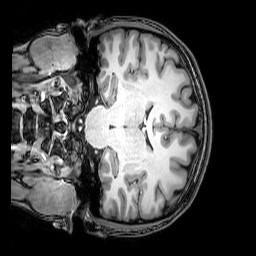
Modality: T1w
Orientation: coronal
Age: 22
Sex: female
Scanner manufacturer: philips
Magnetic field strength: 3 T
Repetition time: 0.008113 s
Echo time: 0.003709 s